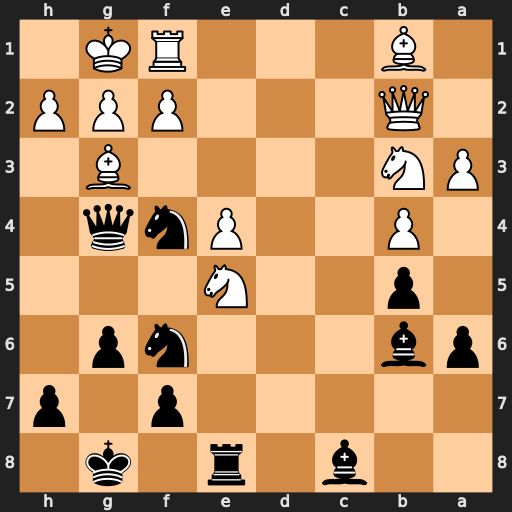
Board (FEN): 2b1r1k1/5p1p/pb3np1/1p2N3/1P2Pnq1/PN4B1/1Q3PPP/1B3RK1
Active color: b
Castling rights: -
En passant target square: -
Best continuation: Rxe5 Bxf4 Qxf4